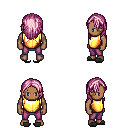
a pixel art fantasy rpg character, male body template, human, dark skin, gold chest armor, magenta pants, pink long hairstyle, gray slippers, four views (front, back, left, right), 2x2 character sprite sheet, small pixel art, hard edges, no anti-aliasing